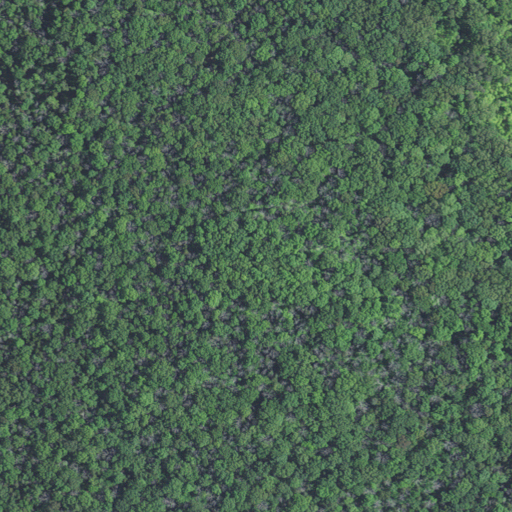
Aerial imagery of mountain in Kentucky named Tom Knob containing deciduous forest and mixed forest